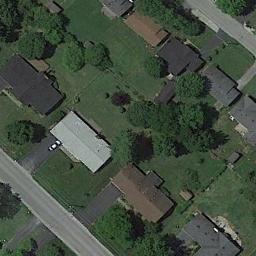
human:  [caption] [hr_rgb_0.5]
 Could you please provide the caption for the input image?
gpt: Many buildings are in medium residential area .

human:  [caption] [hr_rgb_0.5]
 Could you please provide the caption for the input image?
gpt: The medium residential area has some neatly arranged houses and trees on the grass .

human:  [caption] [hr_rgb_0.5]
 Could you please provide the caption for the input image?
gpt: The trees in the mid-sized residential areas are not green .

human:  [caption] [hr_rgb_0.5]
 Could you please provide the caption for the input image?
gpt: The medium residential is on the grass next to the road .

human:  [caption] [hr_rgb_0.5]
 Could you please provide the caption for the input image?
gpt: There are some buildings on green lawns on the medium residential area .